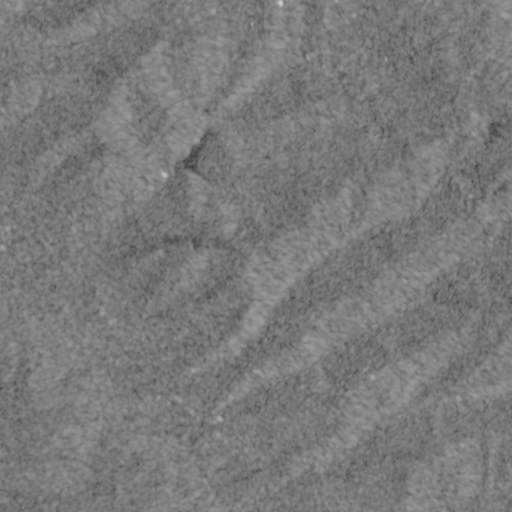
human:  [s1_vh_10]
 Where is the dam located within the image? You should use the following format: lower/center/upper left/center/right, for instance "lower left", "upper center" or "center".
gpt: The dam is located in the upper center of the image.
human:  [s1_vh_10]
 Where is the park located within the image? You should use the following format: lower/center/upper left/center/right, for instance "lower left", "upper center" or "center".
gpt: The park is located in the center right of the image.
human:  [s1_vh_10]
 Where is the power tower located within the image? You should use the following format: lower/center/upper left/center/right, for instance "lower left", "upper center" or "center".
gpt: The power tower is located in the left of the image.
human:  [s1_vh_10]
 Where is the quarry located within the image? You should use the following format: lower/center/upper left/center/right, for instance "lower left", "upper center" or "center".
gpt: The quarry is located in the center left of the image.
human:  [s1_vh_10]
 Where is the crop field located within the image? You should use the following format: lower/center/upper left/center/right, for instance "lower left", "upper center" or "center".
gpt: There is no crop field in the image.

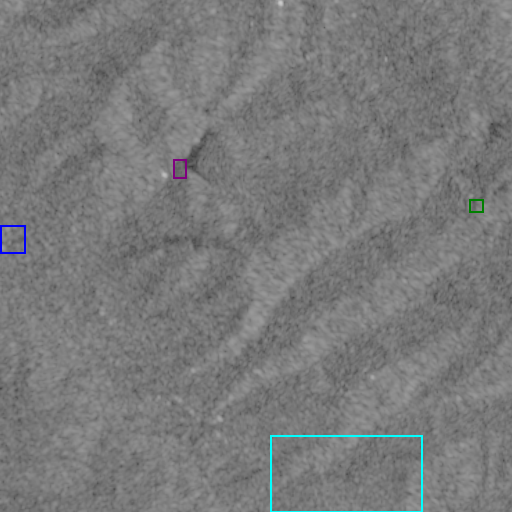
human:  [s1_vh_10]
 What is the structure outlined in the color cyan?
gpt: The structure outlined in cyan is a crop field.
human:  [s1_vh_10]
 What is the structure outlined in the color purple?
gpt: The structure outlined in purple is a dam.
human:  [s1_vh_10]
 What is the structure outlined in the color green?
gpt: The structure outlined in green is a park.
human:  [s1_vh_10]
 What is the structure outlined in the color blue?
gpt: The structure outlined in blue is a quarry.
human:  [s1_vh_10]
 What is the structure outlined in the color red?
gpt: There is no red outline.